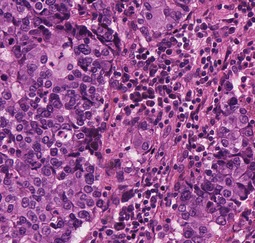
Tumor epithelial tissue: yes
Tumor-associated stroma tissue: yes
Normal tissue: no